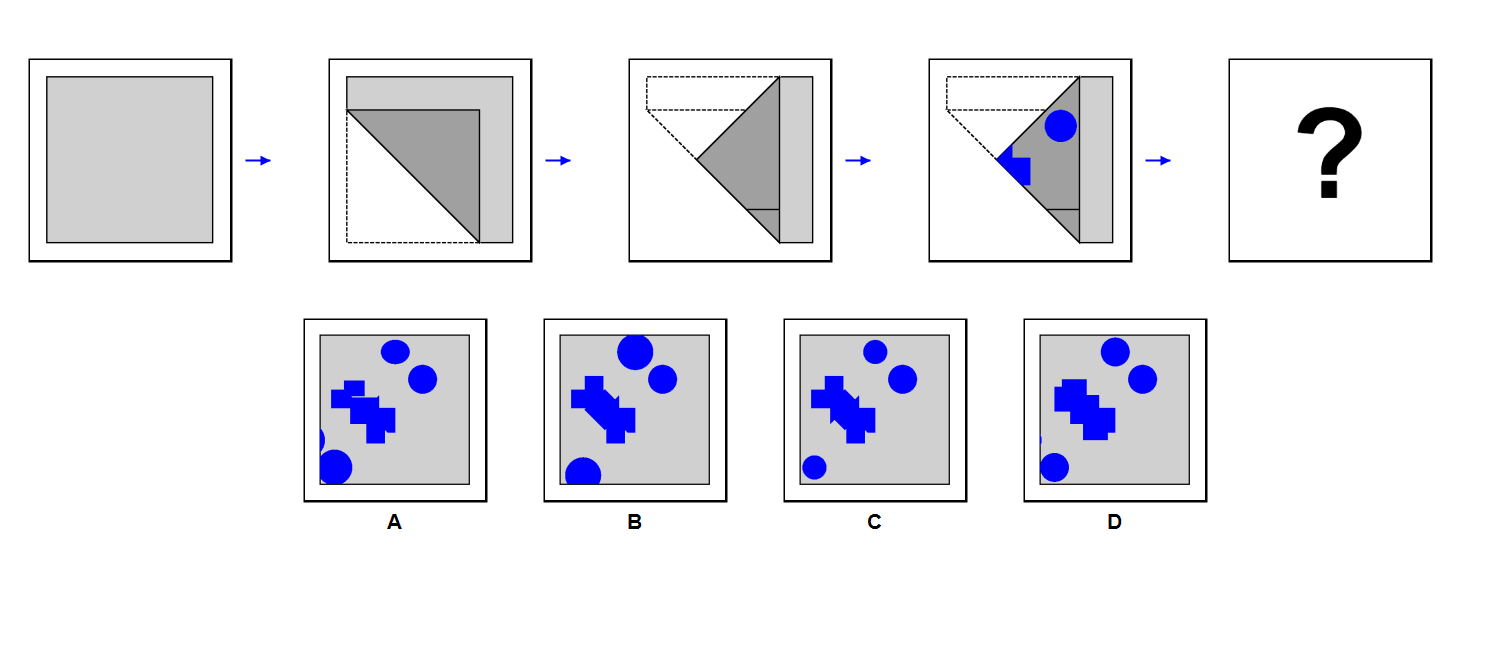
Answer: D